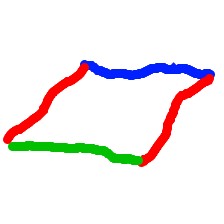
Shape: parallelogram